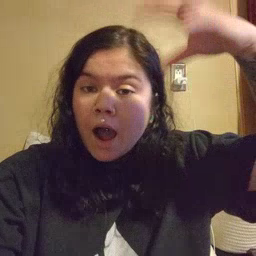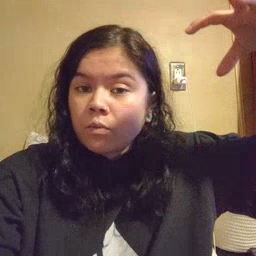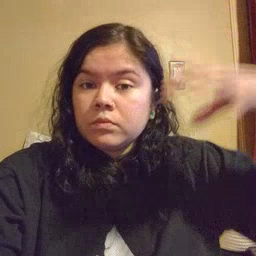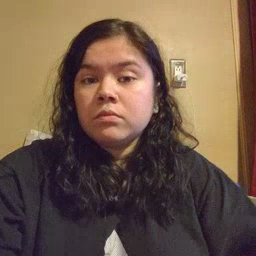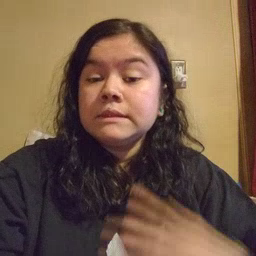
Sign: cloud